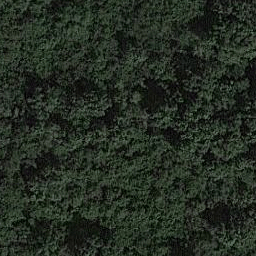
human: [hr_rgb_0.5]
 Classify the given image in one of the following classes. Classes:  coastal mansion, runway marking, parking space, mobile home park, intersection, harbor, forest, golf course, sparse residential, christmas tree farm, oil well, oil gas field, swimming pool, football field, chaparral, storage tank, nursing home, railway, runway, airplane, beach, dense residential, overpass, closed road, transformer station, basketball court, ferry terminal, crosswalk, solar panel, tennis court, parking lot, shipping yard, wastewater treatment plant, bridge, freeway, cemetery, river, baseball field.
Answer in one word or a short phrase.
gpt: forest